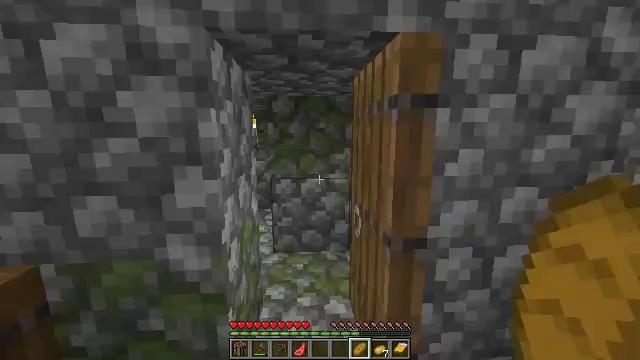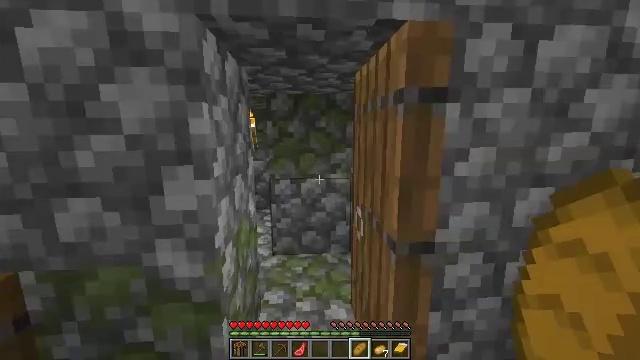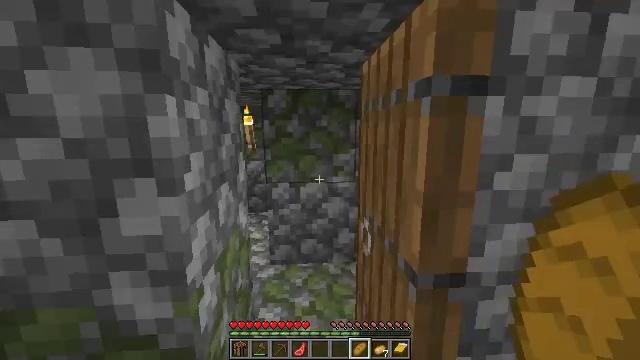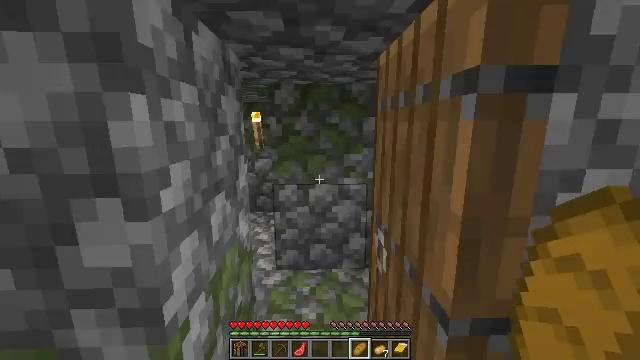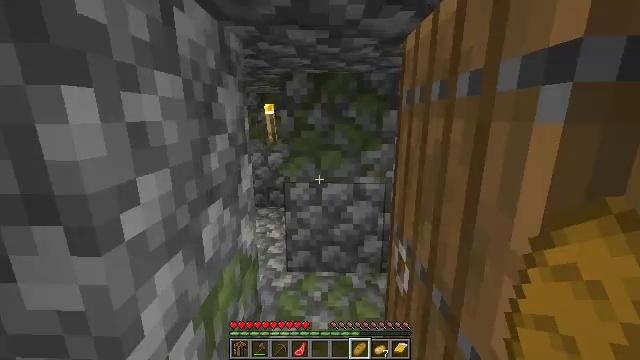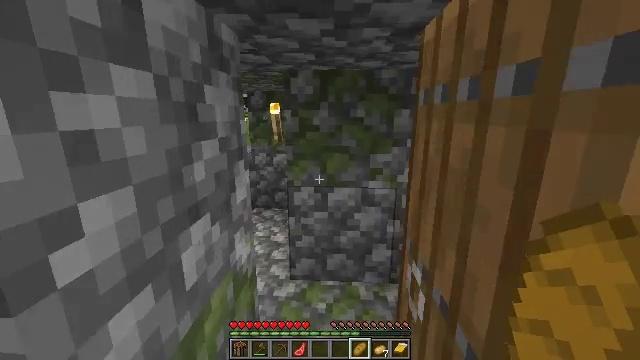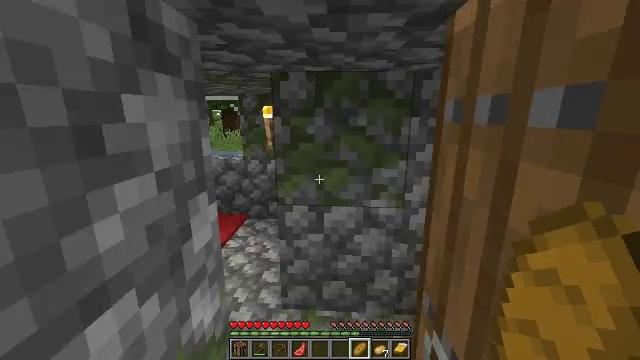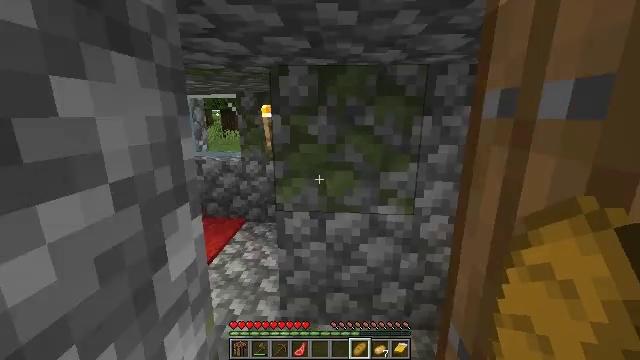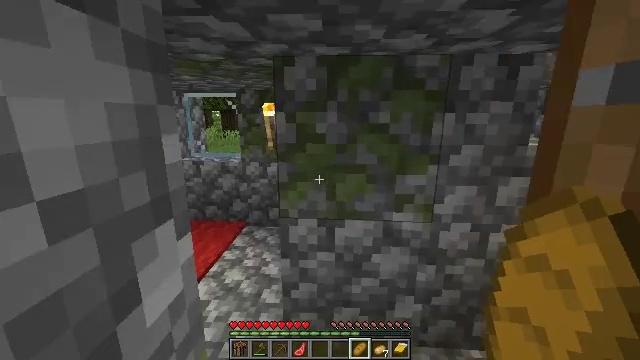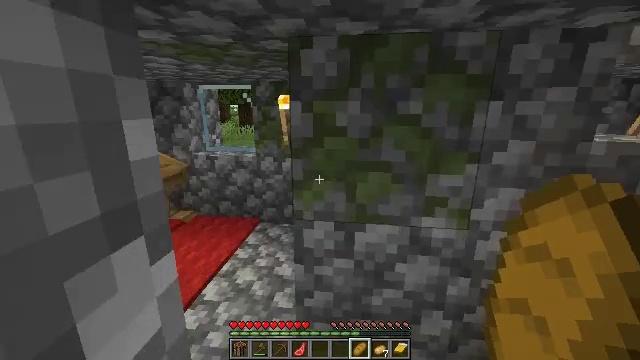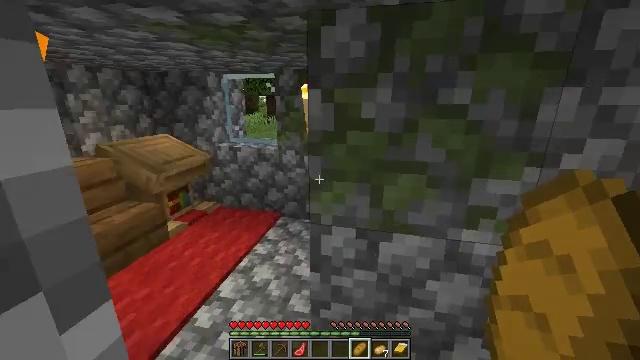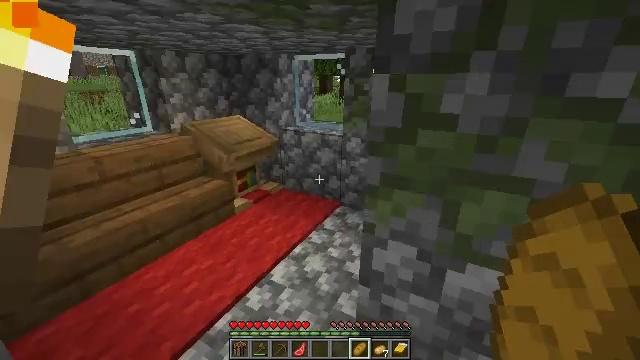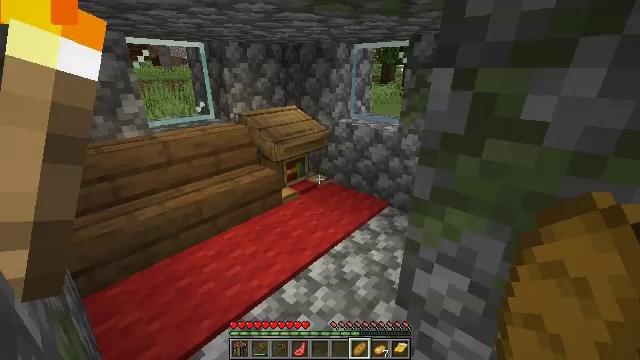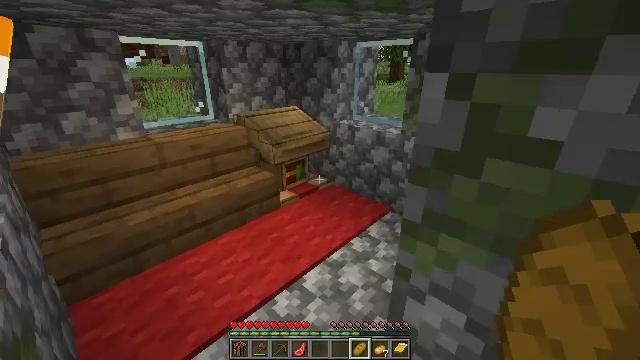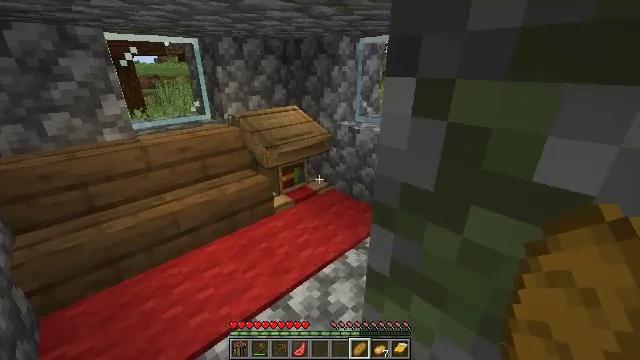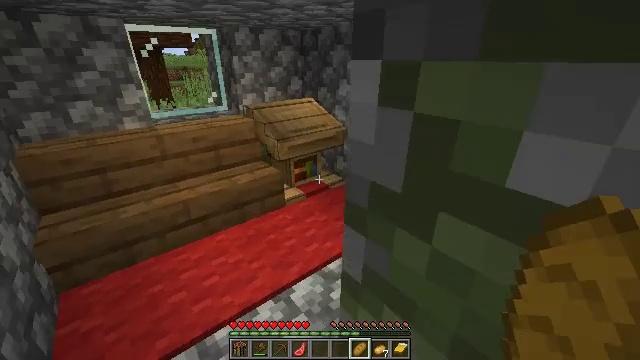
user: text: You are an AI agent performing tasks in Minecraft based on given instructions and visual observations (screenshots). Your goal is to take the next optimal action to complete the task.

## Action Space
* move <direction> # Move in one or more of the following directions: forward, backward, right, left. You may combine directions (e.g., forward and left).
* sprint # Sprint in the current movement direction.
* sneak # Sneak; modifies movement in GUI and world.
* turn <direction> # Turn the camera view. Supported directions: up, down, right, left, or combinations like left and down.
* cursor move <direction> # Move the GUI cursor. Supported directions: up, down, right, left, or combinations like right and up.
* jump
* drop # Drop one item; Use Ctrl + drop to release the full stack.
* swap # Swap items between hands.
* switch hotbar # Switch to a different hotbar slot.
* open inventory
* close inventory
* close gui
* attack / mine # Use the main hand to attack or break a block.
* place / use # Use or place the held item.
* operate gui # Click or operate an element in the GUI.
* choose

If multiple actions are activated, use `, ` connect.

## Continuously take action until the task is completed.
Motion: motion action
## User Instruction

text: Attack the bookshelf to recycle it.
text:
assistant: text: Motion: move forward
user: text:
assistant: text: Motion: move forward
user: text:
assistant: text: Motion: move forward, turn left
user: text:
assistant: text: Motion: move forward, turn left and down
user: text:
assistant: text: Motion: move forward, turn left
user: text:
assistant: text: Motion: move forward
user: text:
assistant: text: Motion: move forward and move left
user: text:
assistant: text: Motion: move forward and move left
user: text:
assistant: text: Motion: move forward and move left, turn left and down
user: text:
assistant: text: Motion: move forward, turn left and down
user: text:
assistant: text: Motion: move forward, turn left and down
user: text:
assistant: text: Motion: move forward and move right, turn left and down
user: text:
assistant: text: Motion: move forward and move right, turn left
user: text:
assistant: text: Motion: move forward and move right, turn left
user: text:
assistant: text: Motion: move right, turn left and down
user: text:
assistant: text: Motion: turn left and down
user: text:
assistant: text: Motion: turn left
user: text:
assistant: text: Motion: no_op
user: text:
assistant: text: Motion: no_op
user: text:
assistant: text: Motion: turn right
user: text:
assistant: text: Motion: turn right
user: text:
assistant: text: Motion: move left, turn right and up
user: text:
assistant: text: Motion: move left
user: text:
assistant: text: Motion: move left, turn left and down
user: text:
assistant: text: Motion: move left
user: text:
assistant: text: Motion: move left
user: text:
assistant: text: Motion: move left
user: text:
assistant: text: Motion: move left
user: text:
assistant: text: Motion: move left
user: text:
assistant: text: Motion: no_op